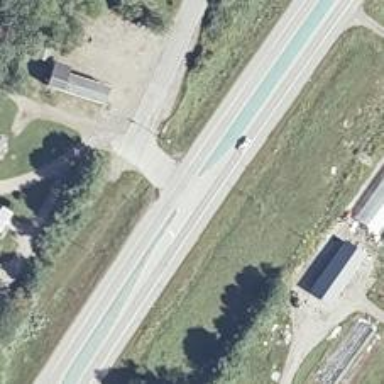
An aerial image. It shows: Trunk link highway.